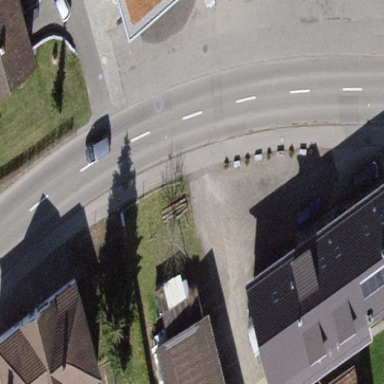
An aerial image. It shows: Semi-detached house with gabled roof.